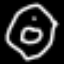
Label: donut